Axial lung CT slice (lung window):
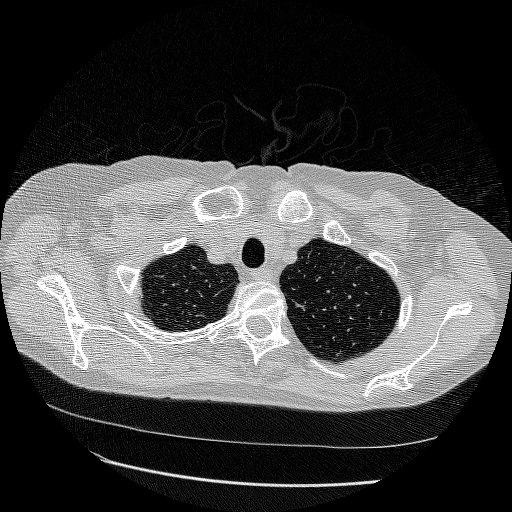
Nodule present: no